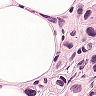
Metastatic tissue present: yes